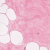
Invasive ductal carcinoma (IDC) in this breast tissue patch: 0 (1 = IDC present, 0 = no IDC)